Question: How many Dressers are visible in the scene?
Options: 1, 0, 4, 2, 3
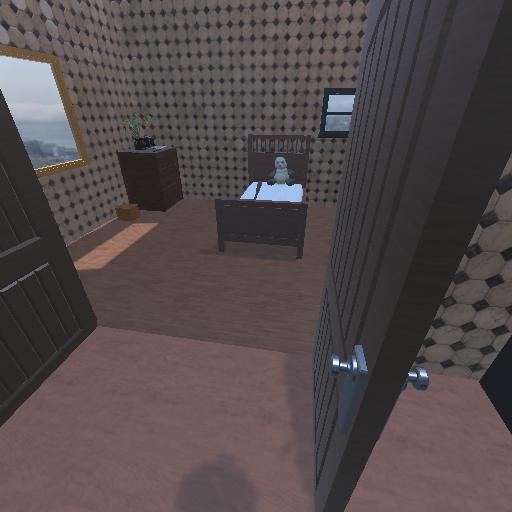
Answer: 1